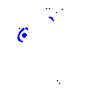
Particle: pion